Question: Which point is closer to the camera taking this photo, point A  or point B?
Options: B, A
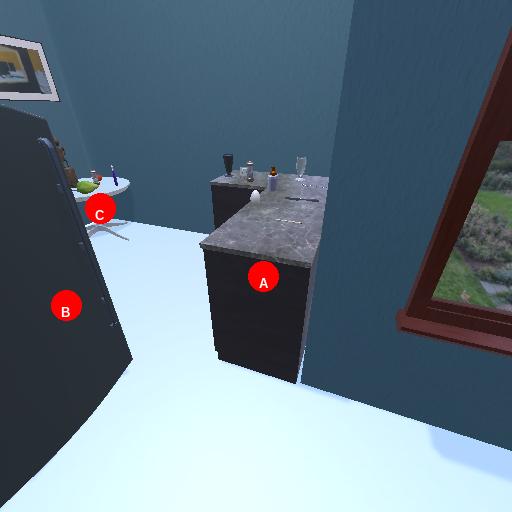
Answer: B